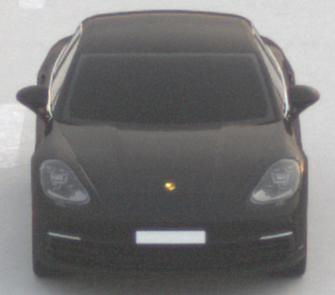
Make: Porsche
Model: Panamera
Detailed model: Panamera (971)
Model produced from: 2016/11
Model produced until: 2018/08
Doors: 5
Color: black
Road condition: dry road
Daytime: sunrise or sunset
Contrast: low contrast